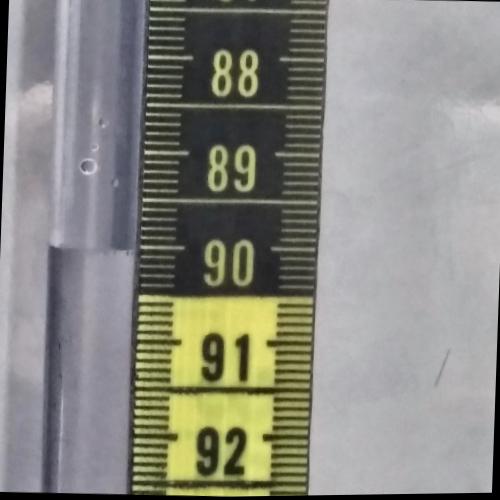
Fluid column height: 90.0 cm